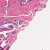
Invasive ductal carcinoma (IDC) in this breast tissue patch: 0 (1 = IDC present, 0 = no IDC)